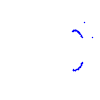
Particle: proton